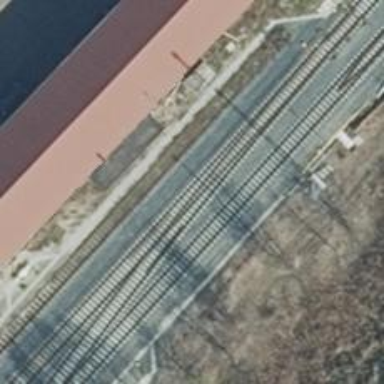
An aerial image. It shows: Railway switch.